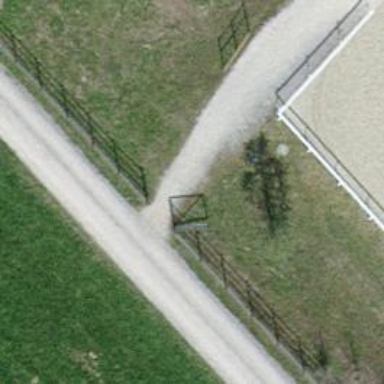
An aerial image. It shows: Gate.